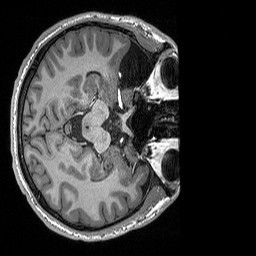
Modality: T1w
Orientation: axial
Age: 18
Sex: male
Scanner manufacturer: siemens
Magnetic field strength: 3 T
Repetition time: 2.3 s
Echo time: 0.00298 s